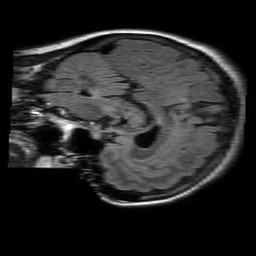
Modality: FLAIR
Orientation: sagittal
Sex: female
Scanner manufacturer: philips
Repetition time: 11 s
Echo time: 0.125 s